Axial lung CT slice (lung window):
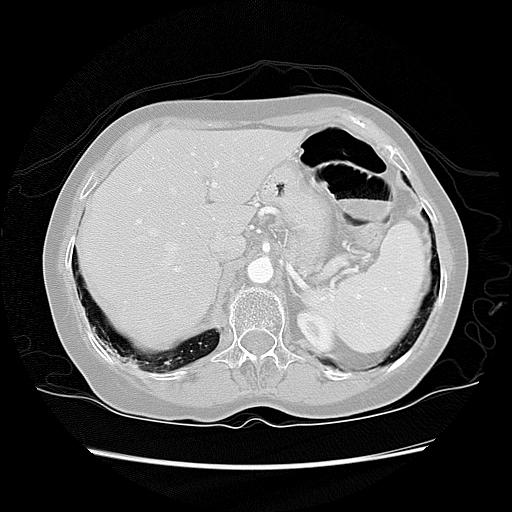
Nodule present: no